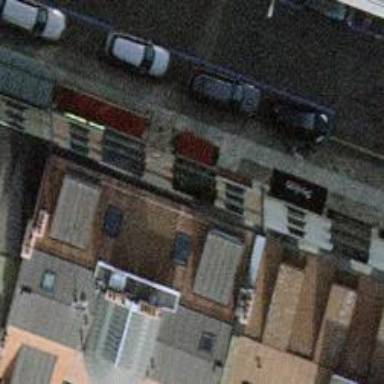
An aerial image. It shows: Restaurant.